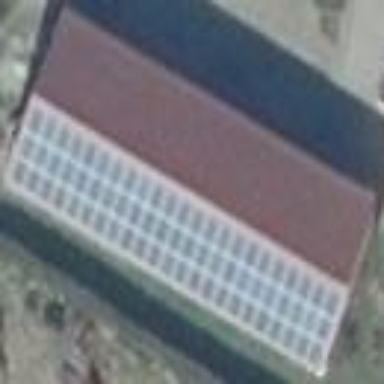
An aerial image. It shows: Solar photovoltaic panel generating electricity. It is small installation located on building.